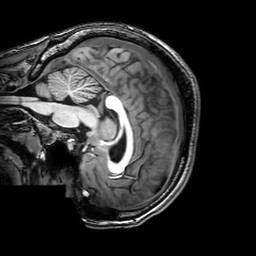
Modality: T1w
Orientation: sagittal
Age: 22
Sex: female
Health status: healthy
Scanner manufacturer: philips
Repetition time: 0.008261 s
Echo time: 0.00379 s